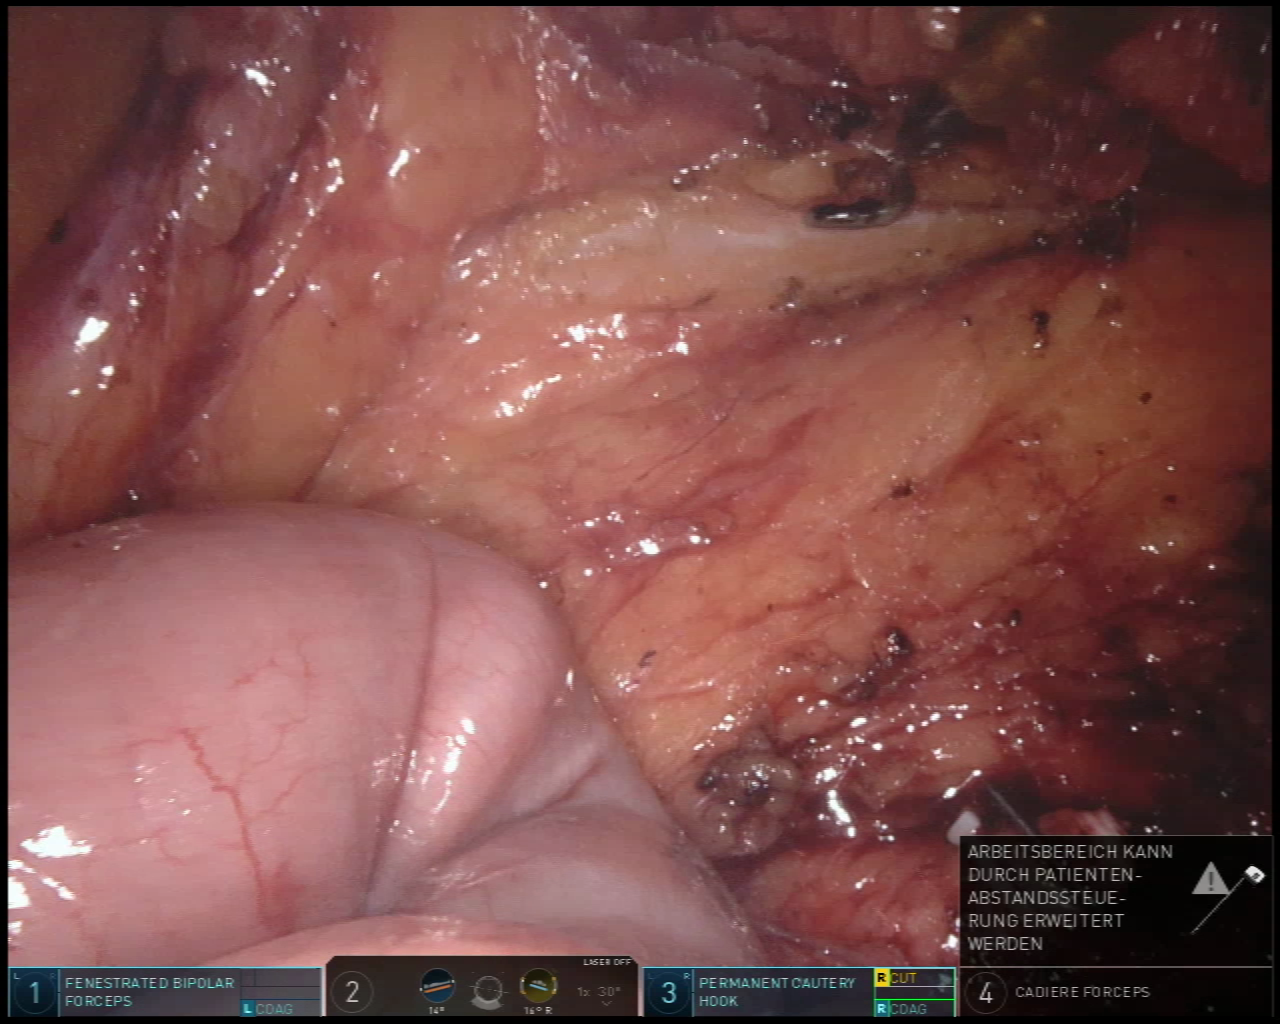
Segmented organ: intestinal_veins
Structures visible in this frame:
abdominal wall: no
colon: no
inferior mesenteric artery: no
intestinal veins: yes
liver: no
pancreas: no
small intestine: yes
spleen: no
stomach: no
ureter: no
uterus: no
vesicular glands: no